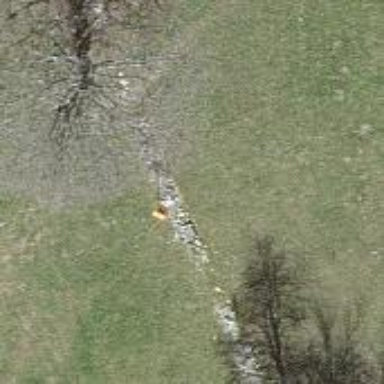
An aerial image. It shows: Pole with roofed pipeline marker.